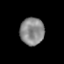
Tissue: prostate
Cell type: T cells
Senescence score: 0.288
Nuclear area (px): 646
Mean DAPI intensity: 137.805